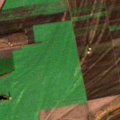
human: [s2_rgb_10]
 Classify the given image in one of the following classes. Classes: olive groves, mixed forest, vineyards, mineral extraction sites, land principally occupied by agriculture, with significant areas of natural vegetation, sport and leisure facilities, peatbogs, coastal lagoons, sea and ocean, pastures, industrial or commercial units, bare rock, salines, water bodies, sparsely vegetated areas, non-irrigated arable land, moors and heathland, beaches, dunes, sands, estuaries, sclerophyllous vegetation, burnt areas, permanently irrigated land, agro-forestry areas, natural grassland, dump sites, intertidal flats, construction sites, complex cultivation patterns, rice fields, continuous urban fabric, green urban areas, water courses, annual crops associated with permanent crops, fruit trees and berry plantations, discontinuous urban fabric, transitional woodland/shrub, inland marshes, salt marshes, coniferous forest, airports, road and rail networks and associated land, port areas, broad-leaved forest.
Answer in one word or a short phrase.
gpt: non-irrigated arable land, transitional woodland/shrub